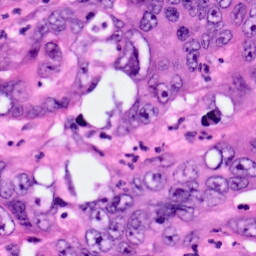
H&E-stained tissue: Pancreatic